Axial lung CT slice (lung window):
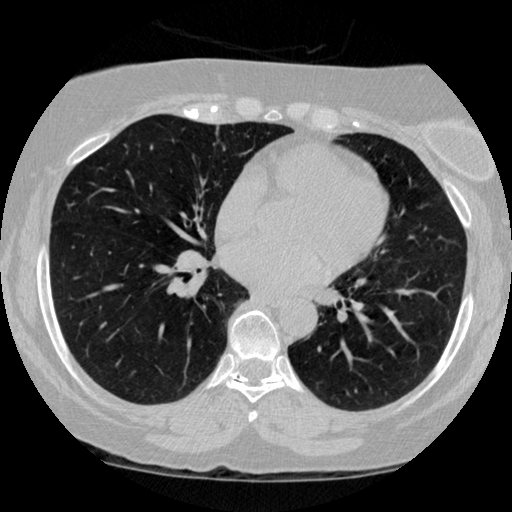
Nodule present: no